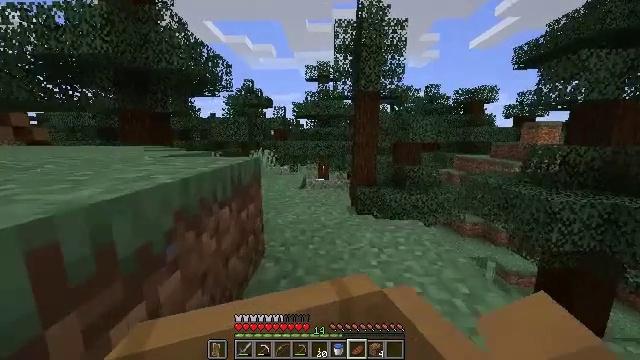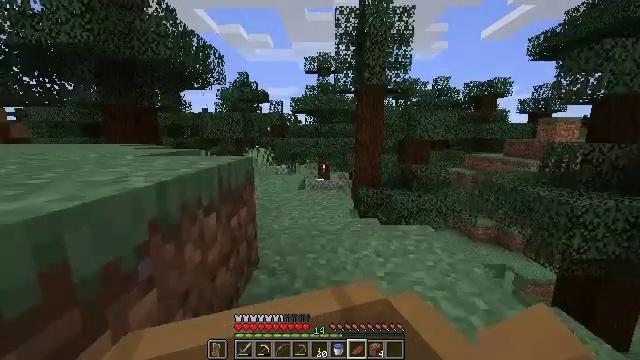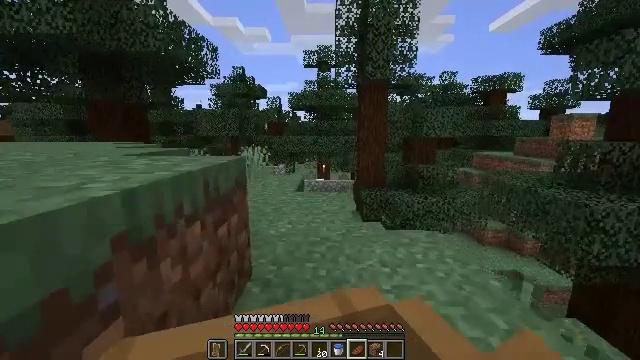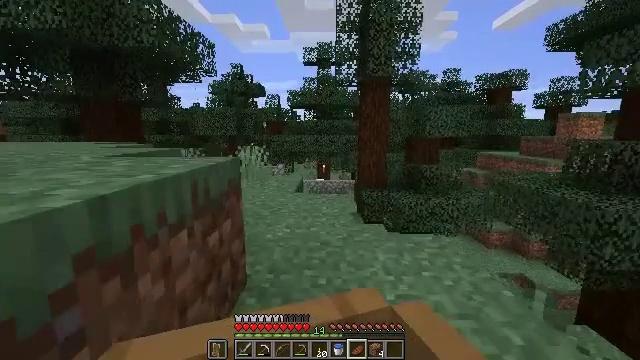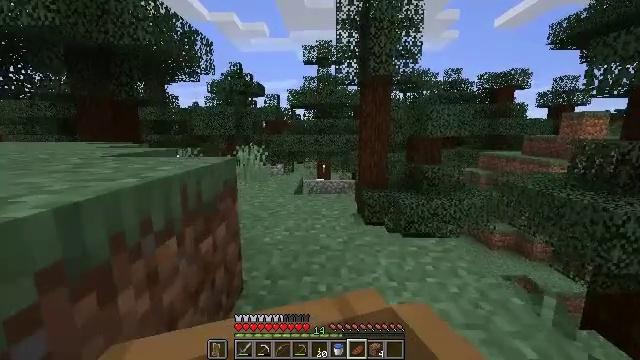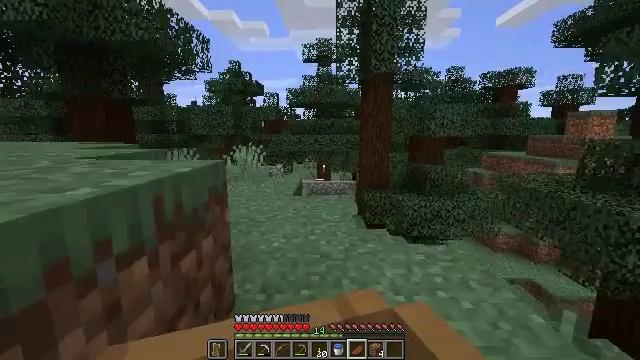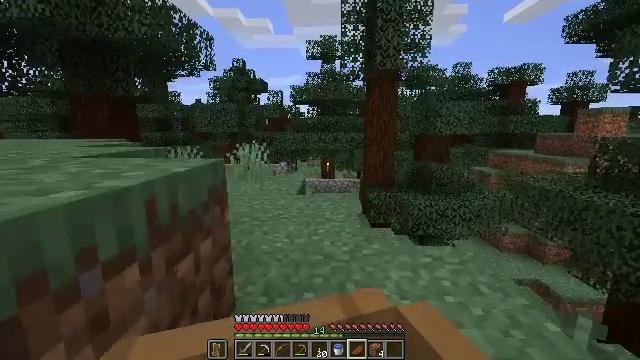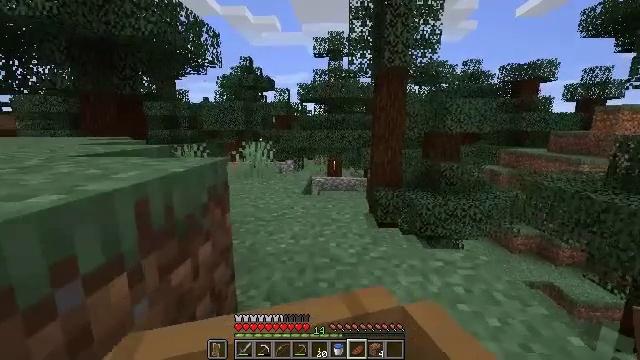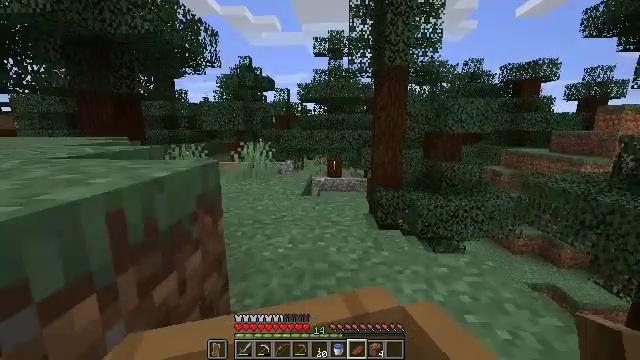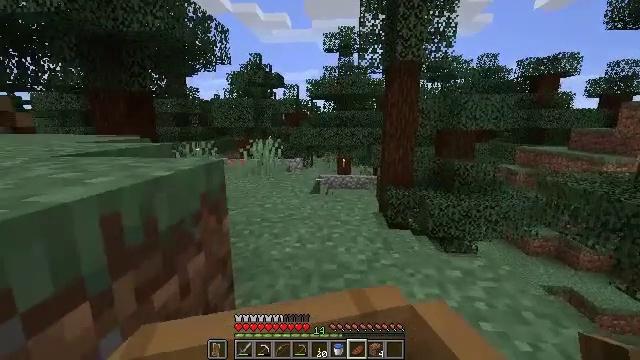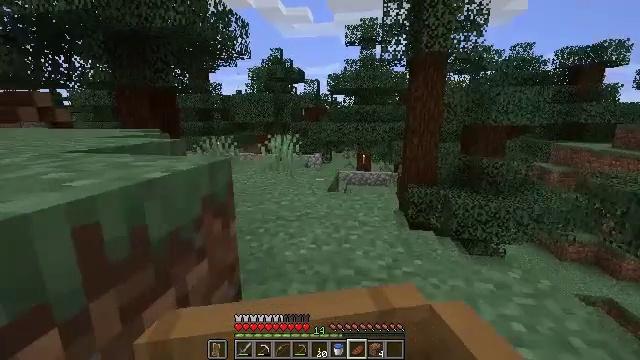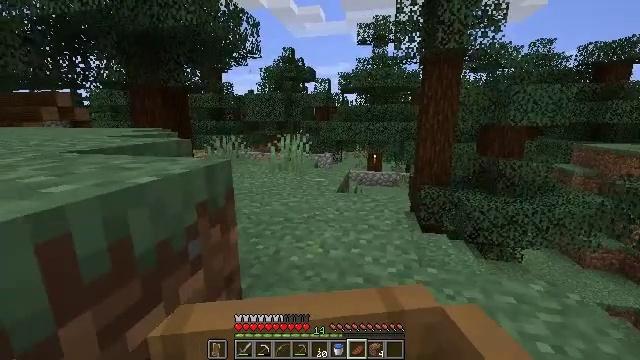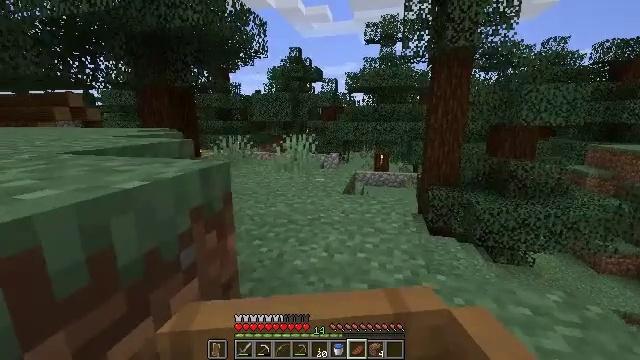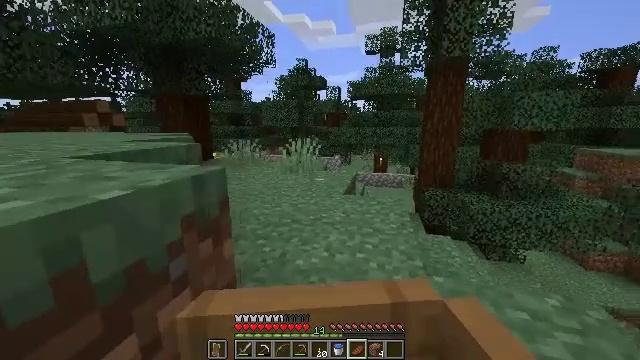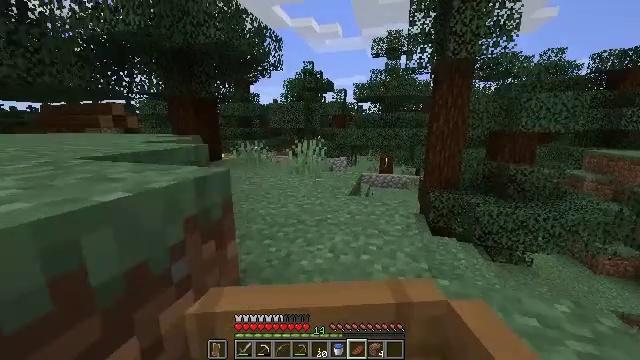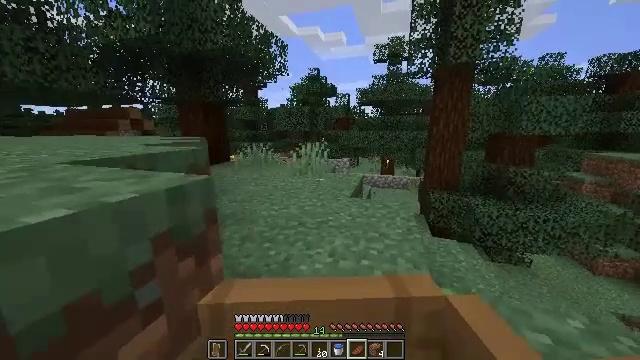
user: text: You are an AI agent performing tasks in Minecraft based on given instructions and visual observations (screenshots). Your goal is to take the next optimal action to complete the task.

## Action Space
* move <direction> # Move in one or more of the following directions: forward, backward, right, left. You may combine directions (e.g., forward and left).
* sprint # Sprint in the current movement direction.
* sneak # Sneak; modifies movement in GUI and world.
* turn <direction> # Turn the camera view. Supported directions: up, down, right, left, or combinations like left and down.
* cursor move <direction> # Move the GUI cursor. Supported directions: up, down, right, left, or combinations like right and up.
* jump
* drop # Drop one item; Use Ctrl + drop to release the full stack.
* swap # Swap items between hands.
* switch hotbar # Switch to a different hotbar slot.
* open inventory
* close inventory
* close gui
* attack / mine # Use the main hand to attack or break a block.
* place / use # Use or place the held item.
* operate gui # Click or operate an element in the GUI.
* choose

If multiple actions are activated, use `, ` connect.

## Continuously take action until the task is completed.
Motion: motion action
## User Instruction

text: Break down the cobblestone wall to collect it.
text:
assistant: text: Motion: move forward
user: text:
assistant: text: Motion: move forward
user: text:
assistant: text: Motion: move forward
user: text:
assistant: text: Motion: move forward
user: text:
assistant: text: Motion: move forward
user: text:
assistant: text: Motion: move forward
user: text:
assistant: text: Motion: move forward, turn left
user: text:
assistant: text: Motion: move forward
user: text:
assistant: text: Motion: move forward, turn left
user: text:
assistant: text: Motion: move forward, turn left and down
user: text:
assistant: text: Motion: move forward, turn left
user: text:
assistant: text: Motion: move forward, sprint, turn left
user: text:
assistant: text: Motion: move forward, sprint, turn left
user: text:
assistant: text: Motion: move forward, sprint, turn left
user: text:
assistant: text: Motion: move forward, turn left
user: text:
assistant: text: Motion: move forward, turn left
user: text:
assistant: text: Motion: move forward
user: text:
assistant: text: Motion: move forward
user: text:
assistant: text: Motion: move forward
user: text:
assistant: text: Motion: move forward
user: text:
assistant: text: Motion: move forward and move left
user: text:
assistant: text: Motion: move forward and move left
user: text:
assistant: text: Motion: move forward and move left
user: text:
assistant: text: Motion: move forward
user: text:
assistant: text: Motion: move forward
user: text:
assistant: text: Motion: move forward
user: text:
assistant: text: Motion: move forward, turn left
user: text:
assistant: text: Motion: move forward
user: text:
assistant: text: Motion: move forward
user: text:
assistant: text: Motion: move forward